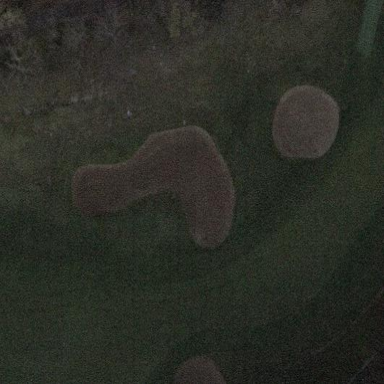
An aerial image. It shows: Golf bunker filled with sandy terrain.